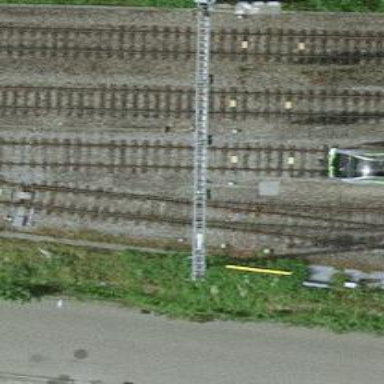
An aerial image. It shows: Railway signal.